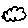
Label: cloud